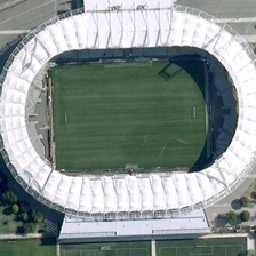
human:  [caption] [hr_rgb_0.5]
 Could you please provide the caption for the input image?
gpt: The overall stadium building is white.

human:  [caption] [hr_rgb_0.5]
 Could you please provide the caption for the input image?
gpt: The stadium building in general is white.

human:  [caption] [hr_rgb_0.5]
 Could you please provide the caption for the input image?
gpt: the stadium ground for the green .

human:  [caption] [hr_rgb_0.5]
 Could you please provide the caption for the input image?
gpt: The whole stadium building is white.

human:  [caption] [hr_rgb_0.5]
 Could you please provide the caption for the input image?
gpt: All the stadiums are white